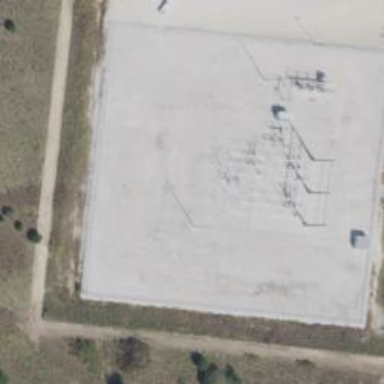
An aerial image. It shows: Power substation.